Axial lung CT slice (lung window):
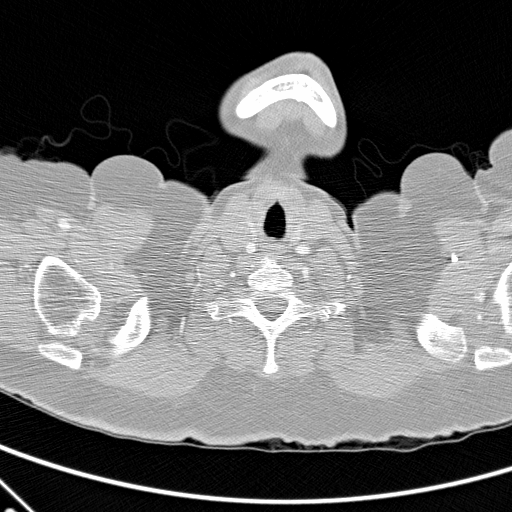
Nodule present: no